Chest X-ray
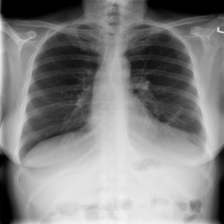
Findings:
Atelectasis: positive
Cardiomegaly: negative
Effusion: positive
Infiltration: positive
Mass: negative
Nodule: negative
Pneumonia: negative
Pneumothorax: negative
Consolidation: negative
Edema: negative
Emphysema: negative
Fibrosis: negative
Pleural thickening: negative
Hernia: negative